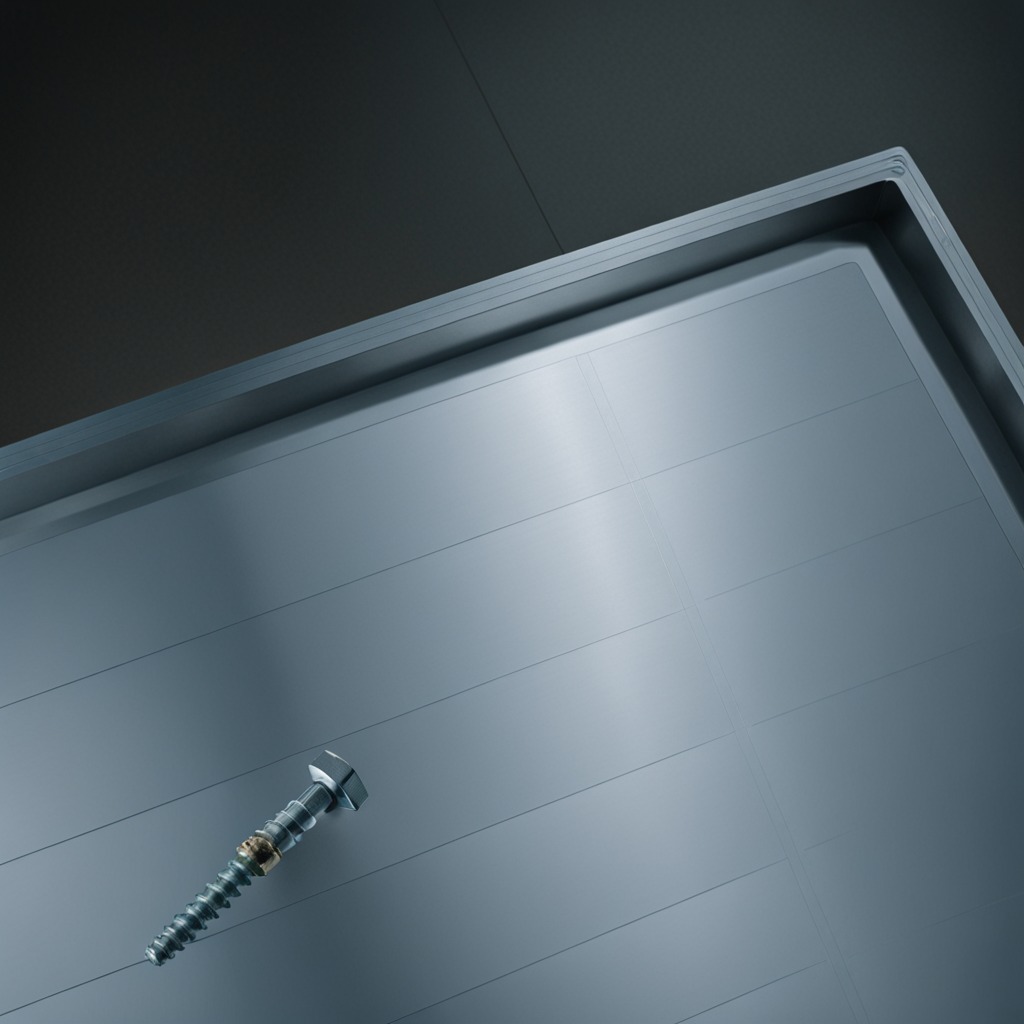
A metal screw lies on the toolbox surface in an airplane hangar workshop.